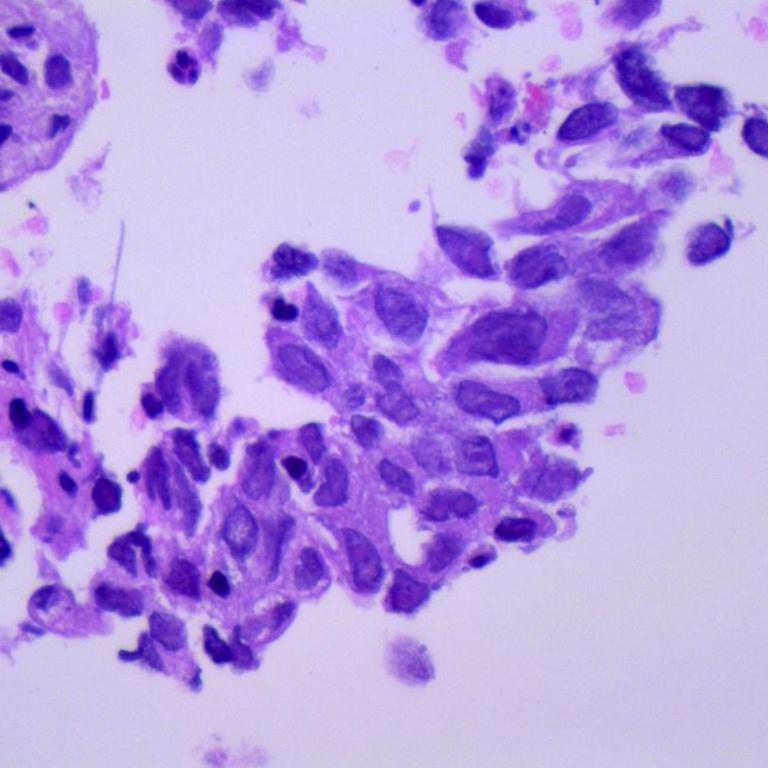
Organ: lung
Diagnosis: adenocarcinomas